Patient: sex F, age 56
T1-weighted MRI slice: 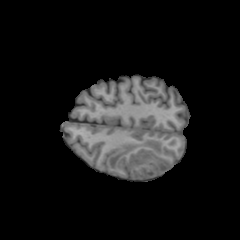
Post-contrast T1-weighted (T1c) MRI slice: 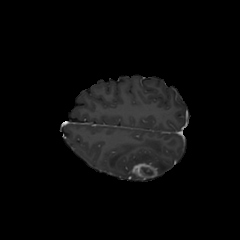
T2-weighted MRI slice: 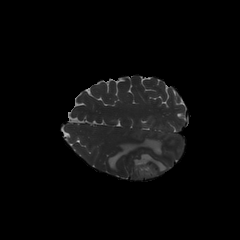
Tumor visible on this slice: yes
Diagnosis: Glioblastoma, IDH-wildtype
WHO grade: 4